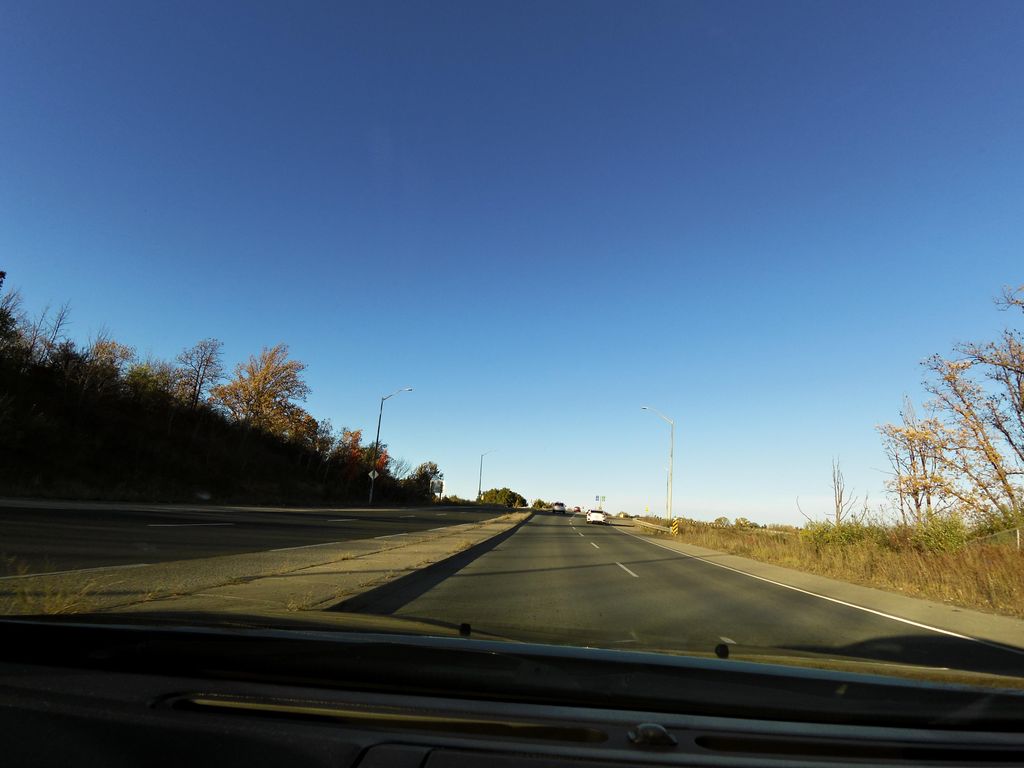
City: hamilton